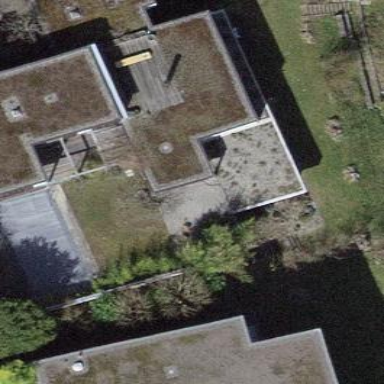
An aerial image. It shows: Residential building.